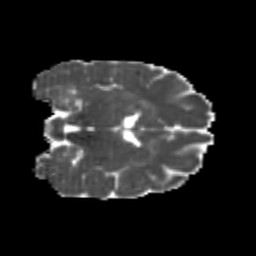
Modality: MD
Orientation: coronal
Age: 23
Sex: male
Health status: healthy
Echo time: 0.074 s